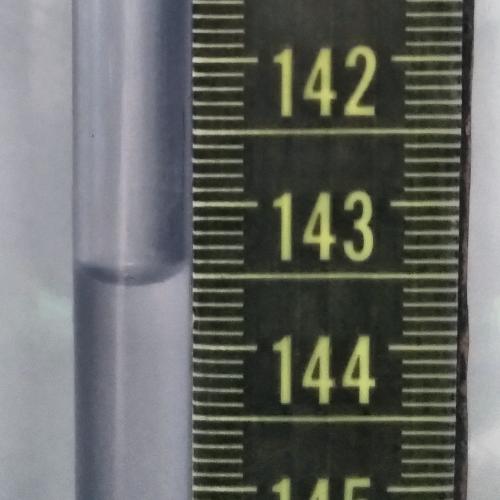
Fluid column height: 143.5 cm